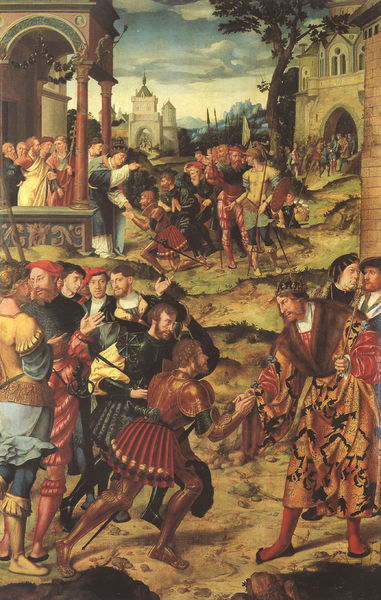
Titel: Hochaltar des Doms zu Xanten
Künstler: Henrick van Holt
Standort: Xanten, Dom St. Viktor (EU - D - NRW)
Schlagwörter: gemälde, himmel, kampf, frauen, landschaft, menschen, stadt, braun, hintergrund, schwarz, säulen, rot, weg, malerei, bart, architektur, geschichte, kirche, boden, gotik, italien, figuren, könig, tor, burg, palast, herrscher, beten, ritter, krieger, speer, begrüßung, freien, gefangener, torturm, zweiteilung, erbärmung, mttelalter